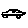
Label: car